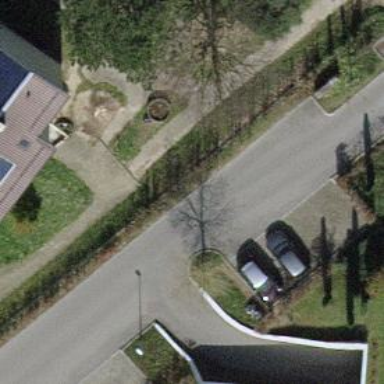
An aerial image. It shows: Residential road with asphalt surface.